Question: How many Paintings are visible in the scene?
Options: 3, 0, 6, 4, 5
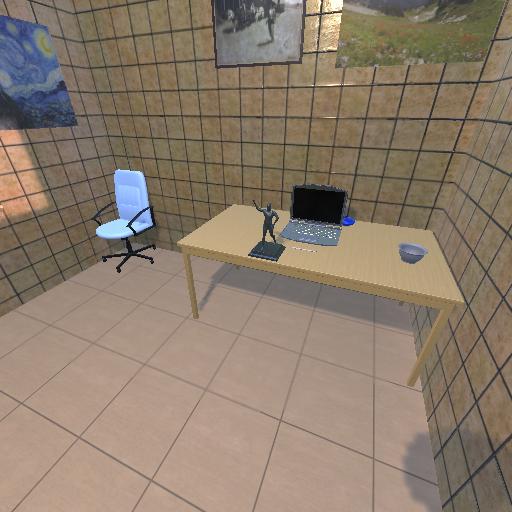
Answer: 3